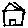
Label: house